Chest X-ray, PA view. Patient: 43 years old, sex F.
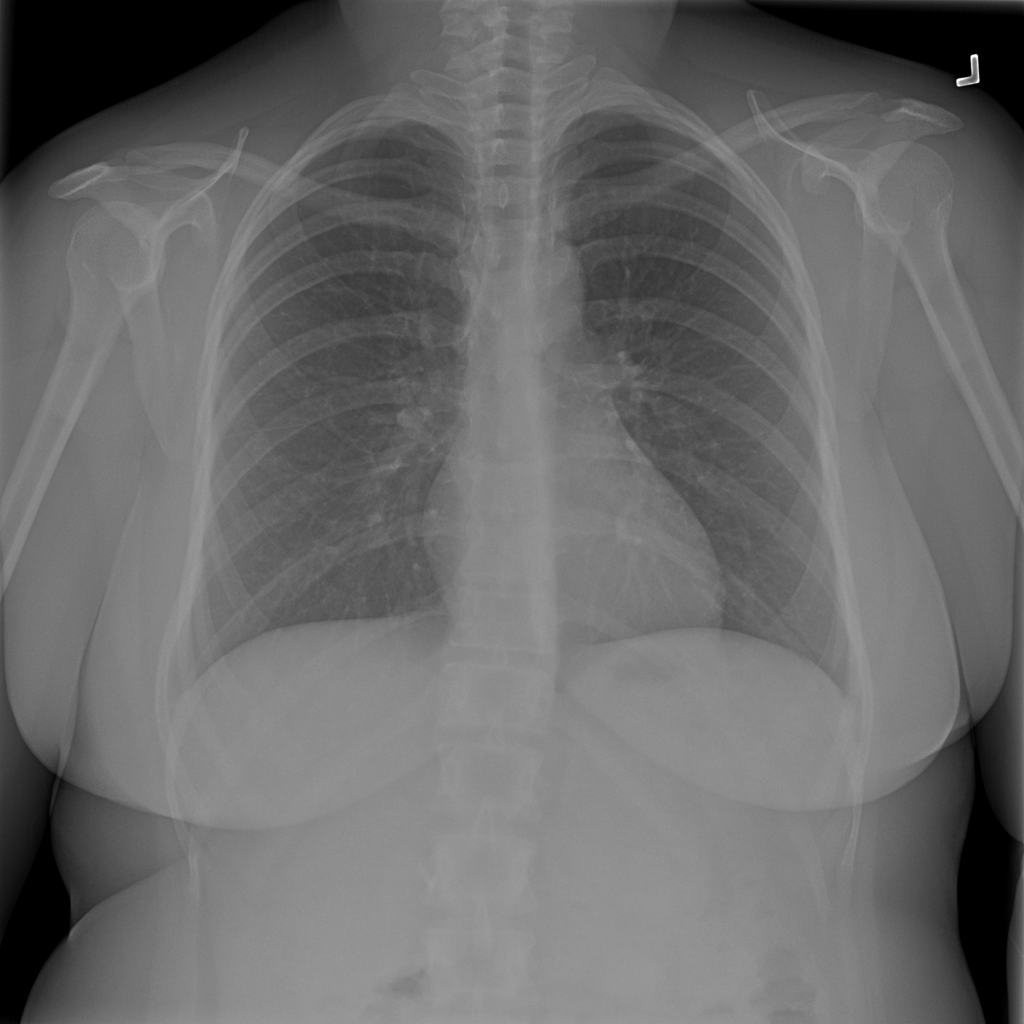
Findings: No Finding